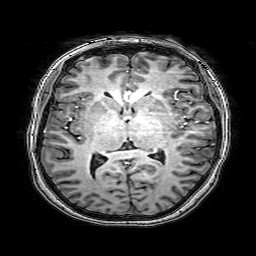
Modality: T1w
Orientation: coronal
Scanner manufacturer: philips
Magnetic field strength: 3 T
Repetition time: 0.0096 s
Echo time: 0.0046 s